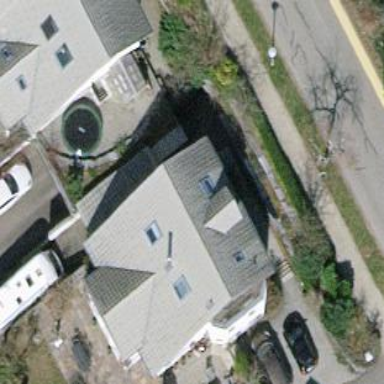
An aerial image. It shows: Building with tiled roof.